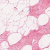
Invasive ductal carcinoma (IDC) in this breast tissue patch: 0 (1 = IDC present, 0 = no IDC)